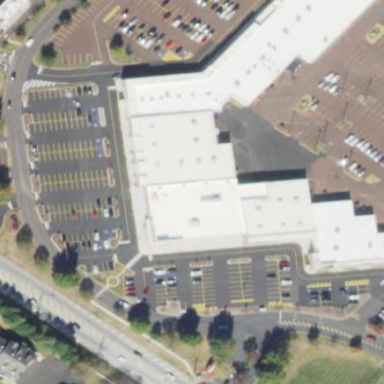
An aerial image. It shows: Supermarket located in building.